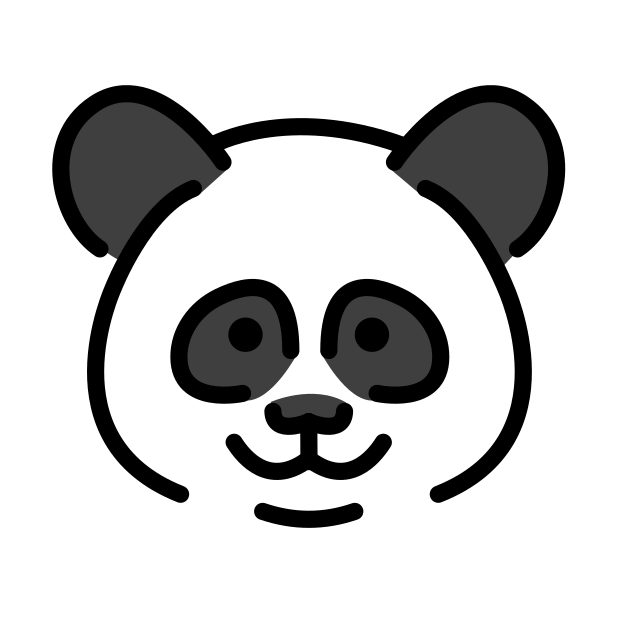
Emoji: 🐼
Name: panda face
Unicode: 0x1f43c